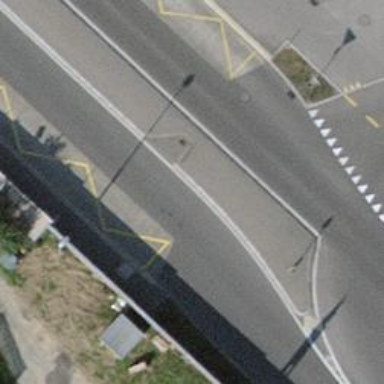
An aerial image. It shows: Bus stop equipped with public transport stop position.